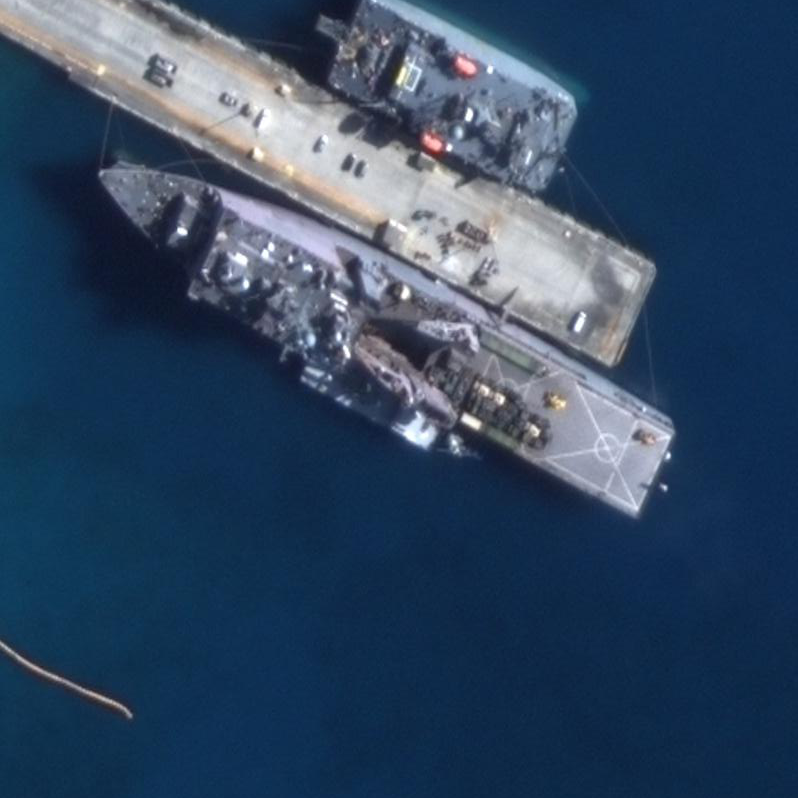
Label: combat